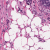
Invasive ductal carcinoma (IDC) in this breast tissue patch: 1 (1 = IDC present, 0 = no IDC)